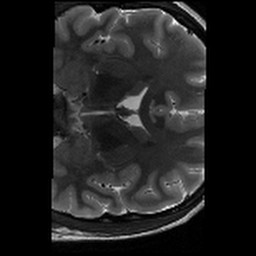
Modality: T2w
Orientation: coronal
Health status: healthy
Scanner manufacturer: siemens
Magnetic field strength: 3 T
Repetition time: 8.02 s
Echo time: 0.08 s